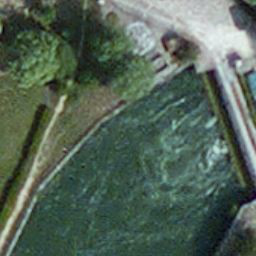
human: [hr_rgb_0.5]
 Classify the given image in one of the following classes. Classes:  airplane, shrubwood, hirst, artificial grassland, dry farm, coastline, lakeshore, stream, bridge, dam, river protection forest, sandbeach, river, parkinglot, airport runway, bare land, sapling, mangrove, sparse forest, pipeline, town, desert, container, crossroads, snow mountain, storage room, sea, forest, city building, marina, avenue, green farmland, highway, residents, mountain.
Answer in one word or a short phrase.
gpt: dam